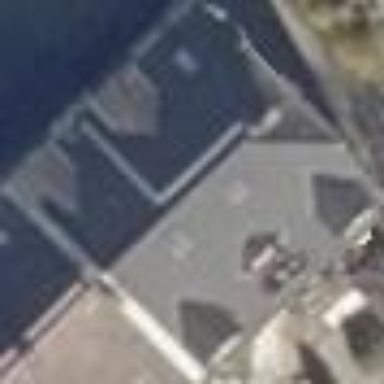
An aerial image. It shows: Half-hipped roof shape on the apartments building.